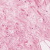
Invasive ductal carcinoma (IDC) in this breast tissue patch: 0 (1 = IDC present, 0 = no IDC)